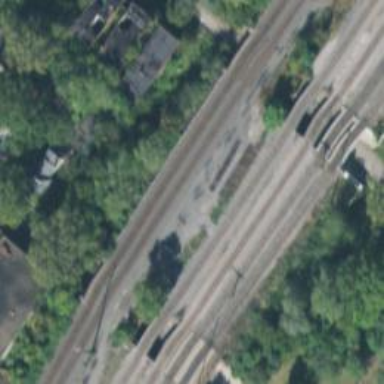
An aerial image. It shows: Railway line on embankment.